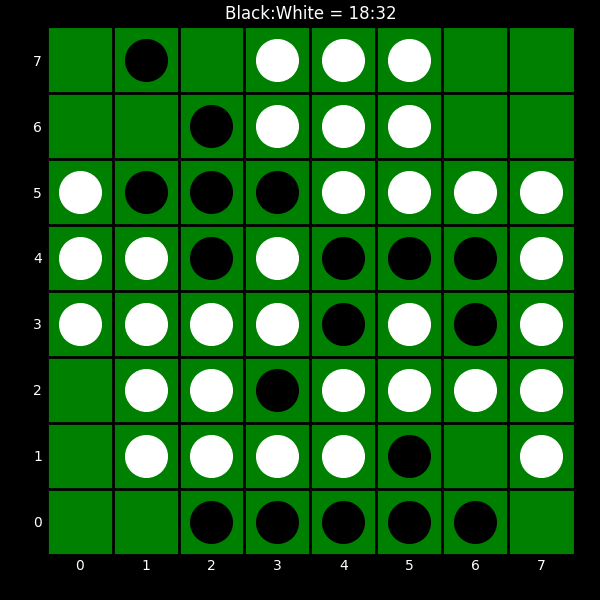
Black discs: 18
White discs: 32